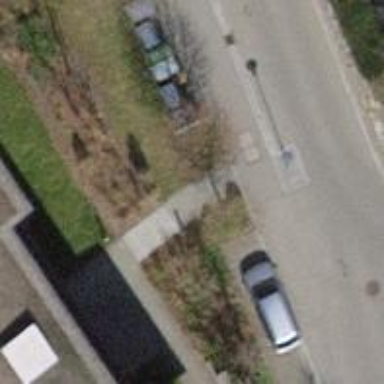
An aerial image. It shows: Road with steps.